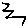
Label: zigzag